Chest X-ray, AP view. Patient: 55 years old, sex M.
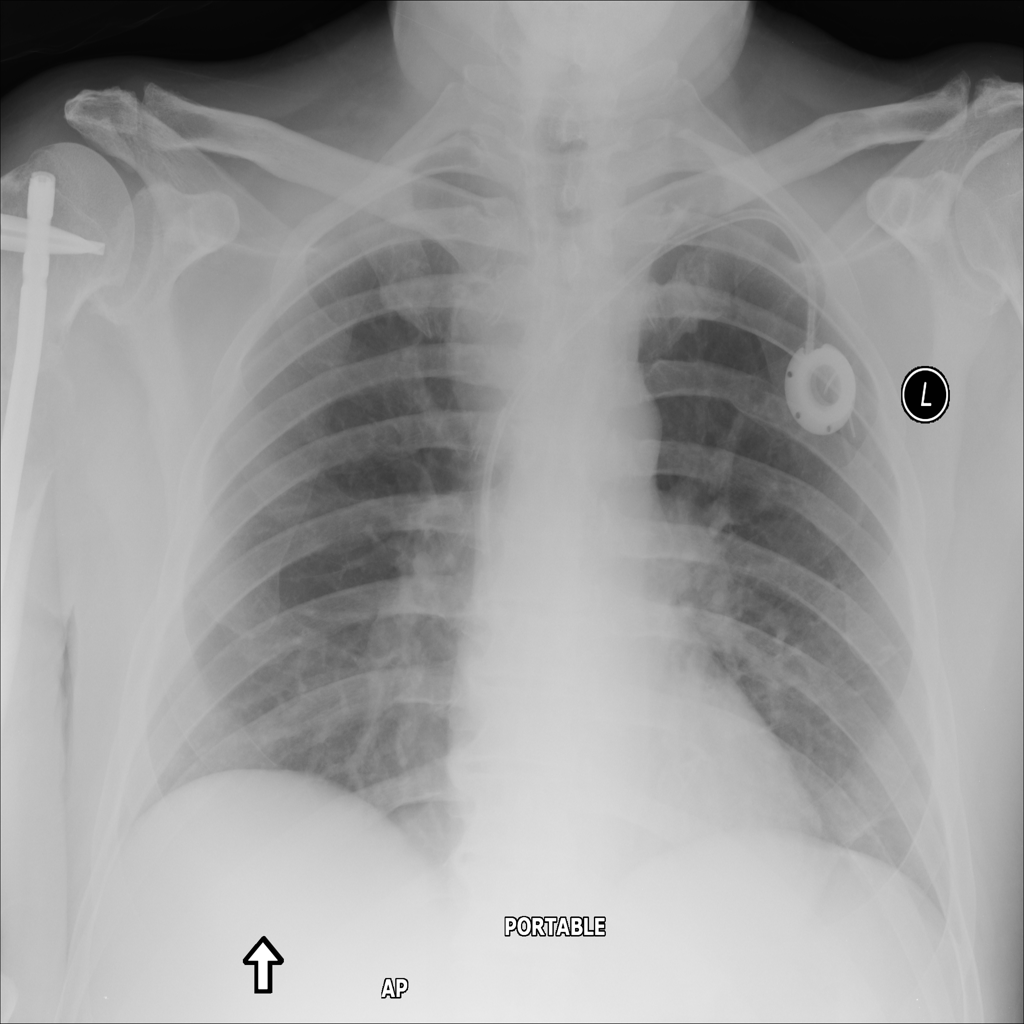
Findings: No Finding